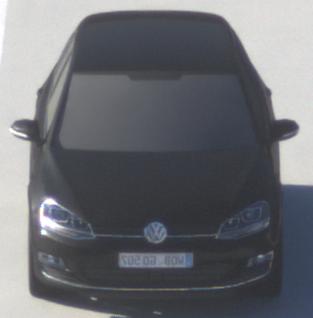
Make: VW
Model: Golf 1.2 TSI BMT
Detailed model: Golf (VII)
Model produced from: 2012/11
Model produced until: 2014/05
Doors: 3
Color: black
Road condition: dry road
Daytime: sunrise or sunset
Contrast: medium contrast